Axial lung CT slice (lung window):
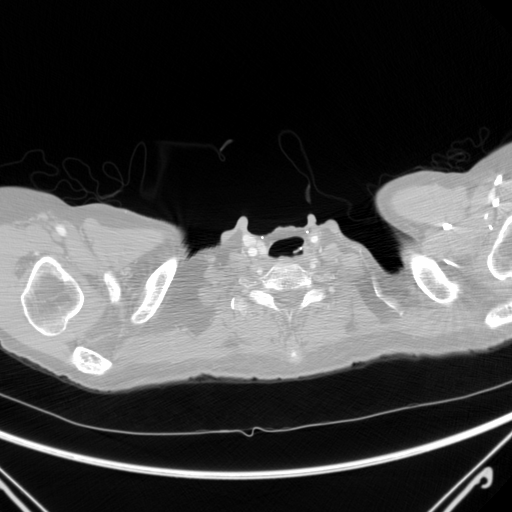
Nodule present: no